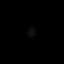
Tissue: lung
Cell type: Epithelial cells
Senescence score: 0.1803
Nuclear area (px): 63
Mean DAPI intensity: 14.857